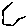
Label: hexagon